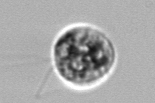
Label: Amoeba